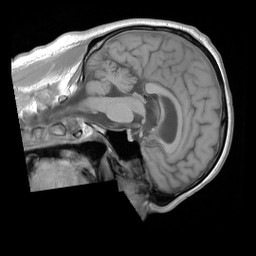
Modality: T1w
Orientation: sagittal
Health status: ill
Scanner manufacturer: siemens
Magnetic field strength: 3 T
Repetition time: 0.44 s
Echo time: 0.00266 s